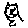
Label: cat